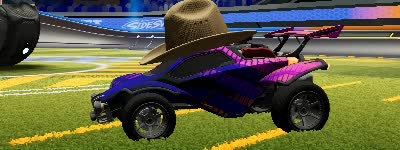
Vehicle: octane